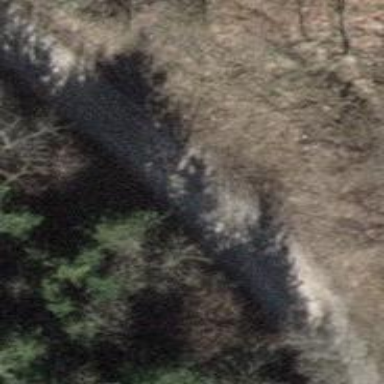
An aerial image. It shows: Gravel track with grade 2 quality.